Question: I have a question about reshaping a complex data from wide to long format.
"Prim_key" is the unique id. The variables have the following format: "sn016_1_2". I need to pull the first number into a column and name it "S" (For example, here it would be 1) and the second number to a column named "T" (For example, here it would be 2) and then pull the values into other variable names grouped by the unique id. The prefix sn016 is also not the only prefix. Here are the variables:
'''
[1] "prim_key" "sn016_1_2" "sn016_1_3" "sn016_1_4" "sn016_1_5" "sn016_1_6" "sn016_1_7" "sn016_2_3"
[9] "sn016_2_4" "sn016_2_5" "sn016_2_6" "sn016_2_7" "sn016_3_4" "sn016_3_5" "sn016_3_6" "sn016_3_7"
[17] "sn016_4_5" "sn016_4_6" "sn016_4_7" "sn016_5_6" "sn016_5_7" "sn016_6_7" "sn017_1_2" "sn017_1_3"
[25] "sn017_1_4" "sn017_1_5" "sn017_1_6" "sn017_1_7" "sn017_2_3" "sn017_2_4" "sn017_2_5" "sn017_2_6"
[33] "sn017_2_7" "sn017_3_4" "sn017_3_5" "sn017_3_6" "sn017_3_7" "sn017_4_5" "sn017_4_6" "sn017_4_7"
[41] "sn017_5_6" "sn017_5_7" "sn017_6_7"
'''
"Prim_key" is the unique id. Any ideas on how to do this? I feel like it shouldn't be terribly hard but it's evading me.
Here's an example of what I'm looking for:
THESE VARS: "prim_key" "sn016_1_2" "sn016_1_3" "sn016_2_6" "sn016_2_7" "sn016_3_4" "sn016_3_5"

'''
prim_key S T sn016
1 1 2 value
1 1 3 value
1 2 6 value
1 2 7 value
1 3 4 value
1 3 5 value
'''
P.s. The goal long format example is not showing up correctly. So I've attached as an image.
Thanks in advance for any help!!
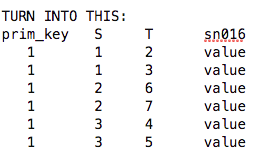
Answer: Perhaps you might try using 'pivot_longer' from 'tidyr'.
You can specify:
- 'starts_with("sn")''prim_key'- 'sn016''S''T'-
The code as follows:
'''
library(tidyverse)
df %>%
pivot_longer(cols = -prim_key,
names_to = c(".value", "S", "T"),
names_pattern = "(\w+)_(\d+)_(\d+)")
'''
'''
# A tibble: 10 x 5
prim_key S T sn016 sn017
<dbl> <chr> <chr> <int> <int>
1 1 1 2 5 NA
2 1 1 3 2 NA
3 1 2 6 5 3
4 1 2 7 1 2
5 1 3 5 NA 3
6 1 1 2 2 NA
7 1 1 3 3 NA
8 1 2 6 3 4
9 1 2 7 2 3
10 1 3 5 NA 5
'''
Example data made up:
'''
df <- structure(list(prim_key = c(1, 1), sn016_1_2 = c(5L, 2L), sn016_1_3 = 2:3,
sn016_2_6 = c(5L, 3L), sn016_2_7 = 1:2, sn017_2_6 = 3:4,
sn017_2_7 = 2:3, sn017_3_5 = c(3L, 5L)), class = "data.frame", row.names = c(NA,
-2L))
'''